Field crop: maize
Growth stage: 2
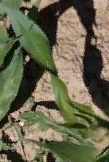
Species: maize